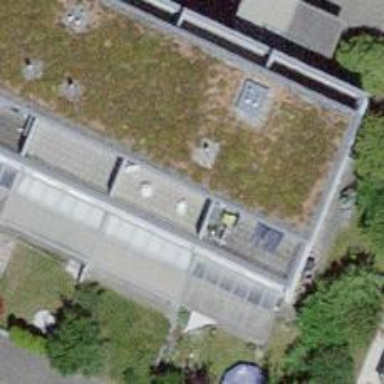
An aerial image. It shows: Terrace building.